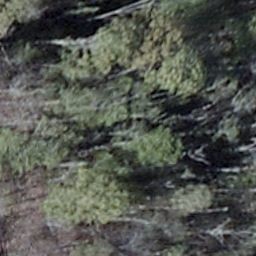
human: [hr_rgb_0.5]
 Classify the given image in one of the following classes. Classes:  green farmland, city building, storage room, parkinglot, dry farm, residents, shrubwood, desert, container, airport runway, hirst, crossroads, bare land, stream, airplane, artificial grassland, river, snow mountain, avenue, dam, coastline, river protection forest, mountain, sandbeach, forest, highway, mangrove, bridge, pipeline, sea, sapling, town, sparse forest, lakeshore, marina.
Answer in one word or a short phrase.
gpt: shrubwood